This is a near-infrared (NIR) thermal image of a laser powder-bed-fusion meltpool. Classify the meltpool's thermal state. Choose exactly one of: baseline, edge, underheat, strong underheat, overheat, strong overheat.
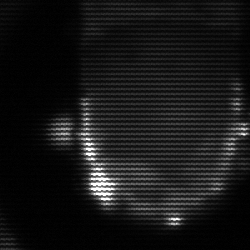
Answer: baseline